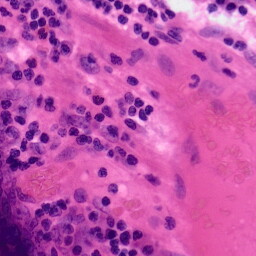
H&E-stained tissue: Colon